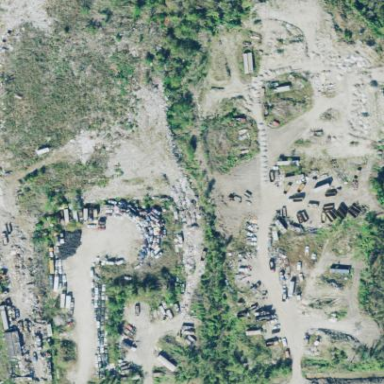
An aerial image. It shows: Scrap yard situated in industrial area.